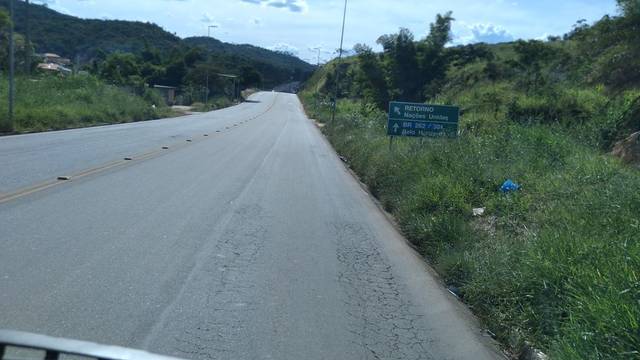
Region: Brazil
Coordinates: -19.877, -43.863